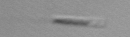
Label: Bacillariophyceae